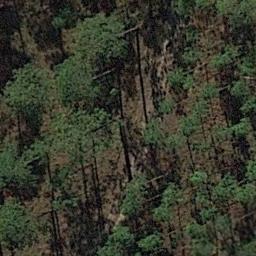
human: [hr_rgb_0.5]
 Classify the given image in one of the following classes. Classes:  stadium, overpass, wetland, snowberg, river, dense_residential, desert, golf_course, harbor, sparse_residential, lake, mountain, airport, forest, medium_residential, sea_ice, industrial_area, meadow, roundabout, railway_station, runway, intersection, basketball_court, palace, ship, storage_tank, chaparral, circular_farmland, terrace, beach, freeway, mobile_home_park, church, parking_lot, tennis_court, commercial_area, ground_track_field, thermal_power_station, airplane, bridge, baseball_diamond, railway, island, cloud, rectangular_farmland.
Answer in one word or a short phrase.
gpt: forest